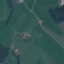
Label: Pasture